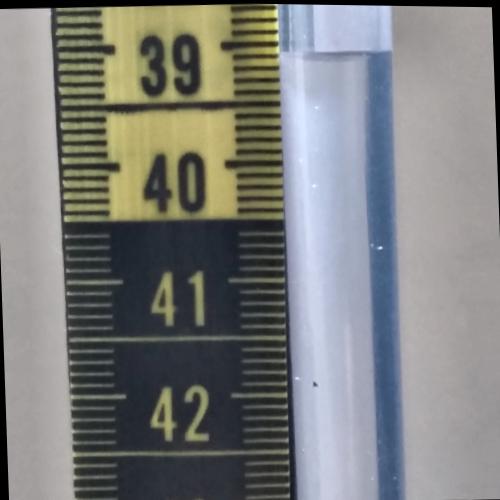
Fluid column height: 39.1 cm